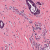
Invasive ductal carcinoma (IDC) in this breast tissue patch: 1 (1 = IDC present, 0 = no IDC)